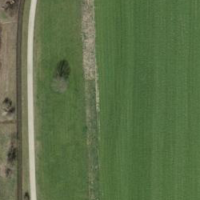
EUNIS habitat code: 52
Species observed at this site:
Cardamine pratensis